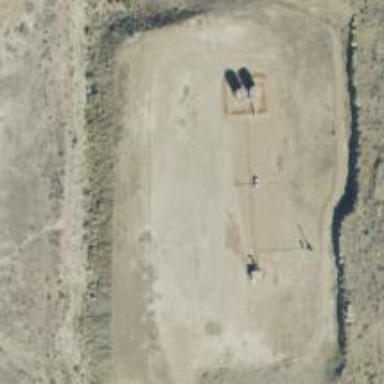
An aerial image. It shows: Petroleum well.